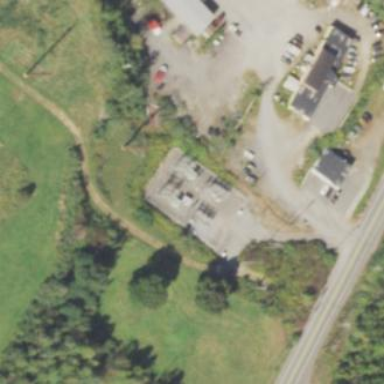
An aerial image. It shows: Power substation.